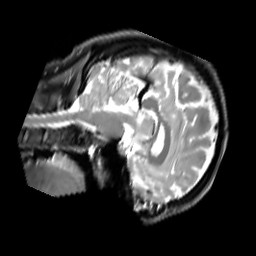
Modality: PDw
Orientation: sagittal
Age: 30
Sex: male
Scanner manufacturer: siemens
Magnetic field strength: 3 T
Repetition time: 11.88 s
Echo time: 0.014 s